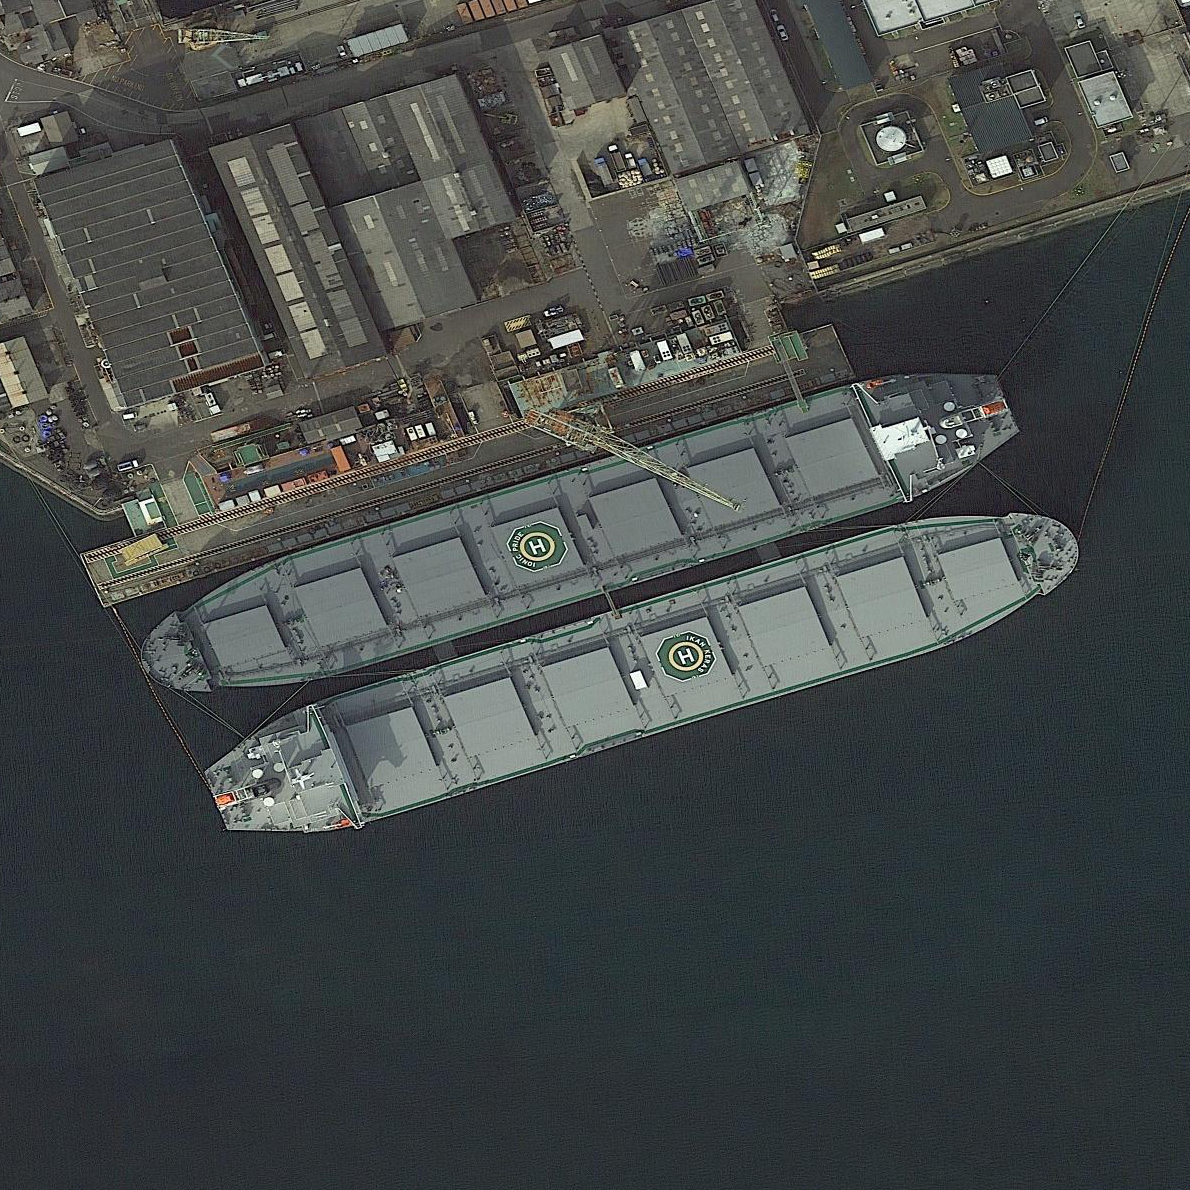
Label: Cargo_ship